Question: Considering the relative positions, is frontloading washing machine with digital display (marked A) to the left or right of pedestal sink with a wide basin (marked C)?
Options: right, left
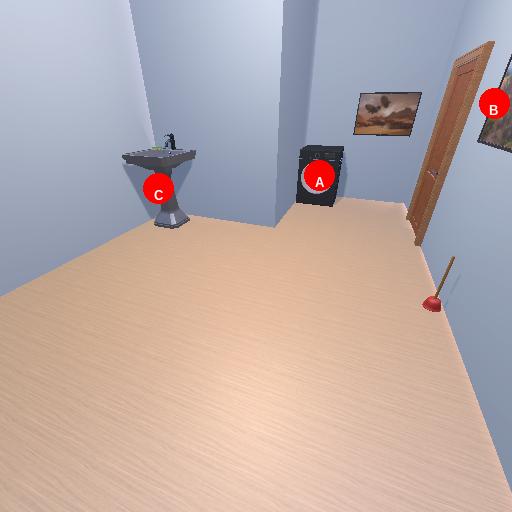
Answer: right